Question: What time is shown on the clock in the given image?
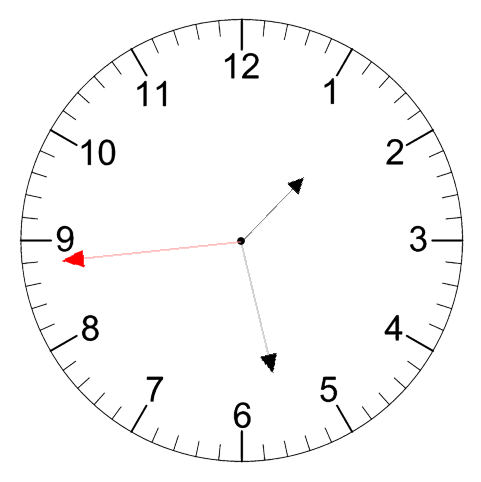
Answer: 01:27:44